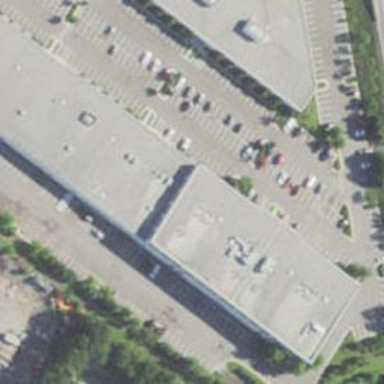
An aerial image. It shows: Building.